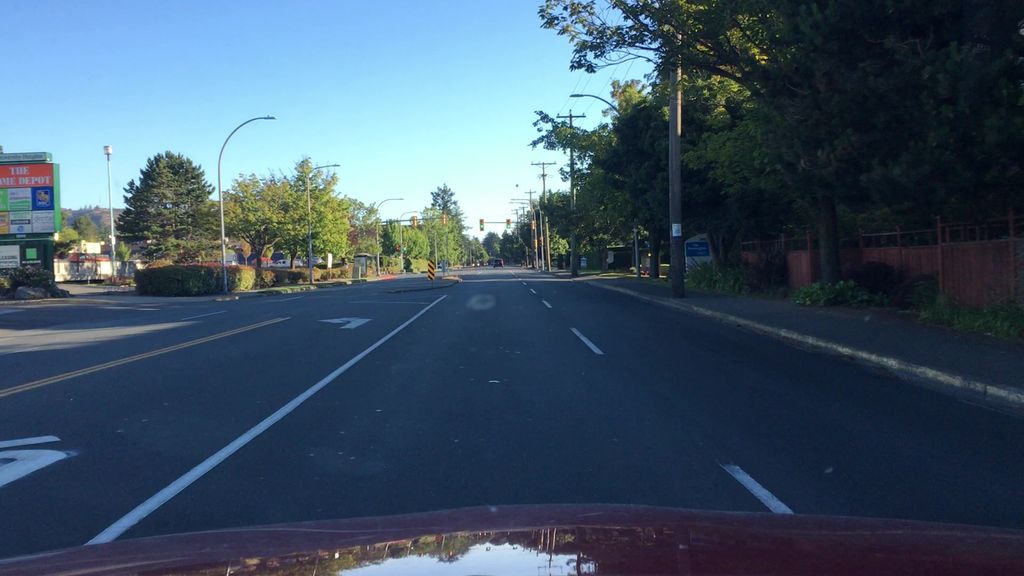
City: victoria